Field crop: maize
Growth stage: 2
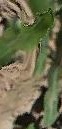
Species: maize